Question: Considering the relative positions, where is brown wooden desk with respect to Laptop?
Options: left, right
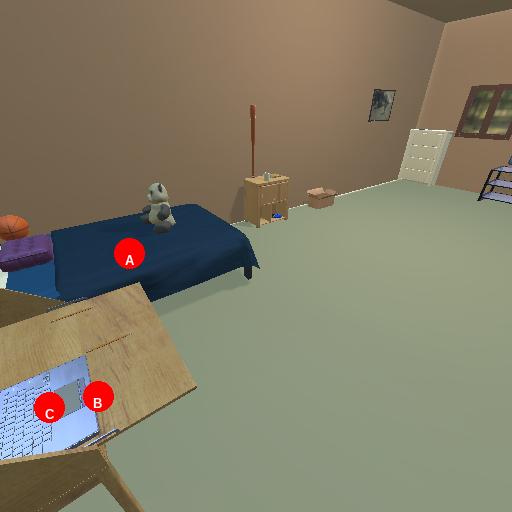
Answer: left